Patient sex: M
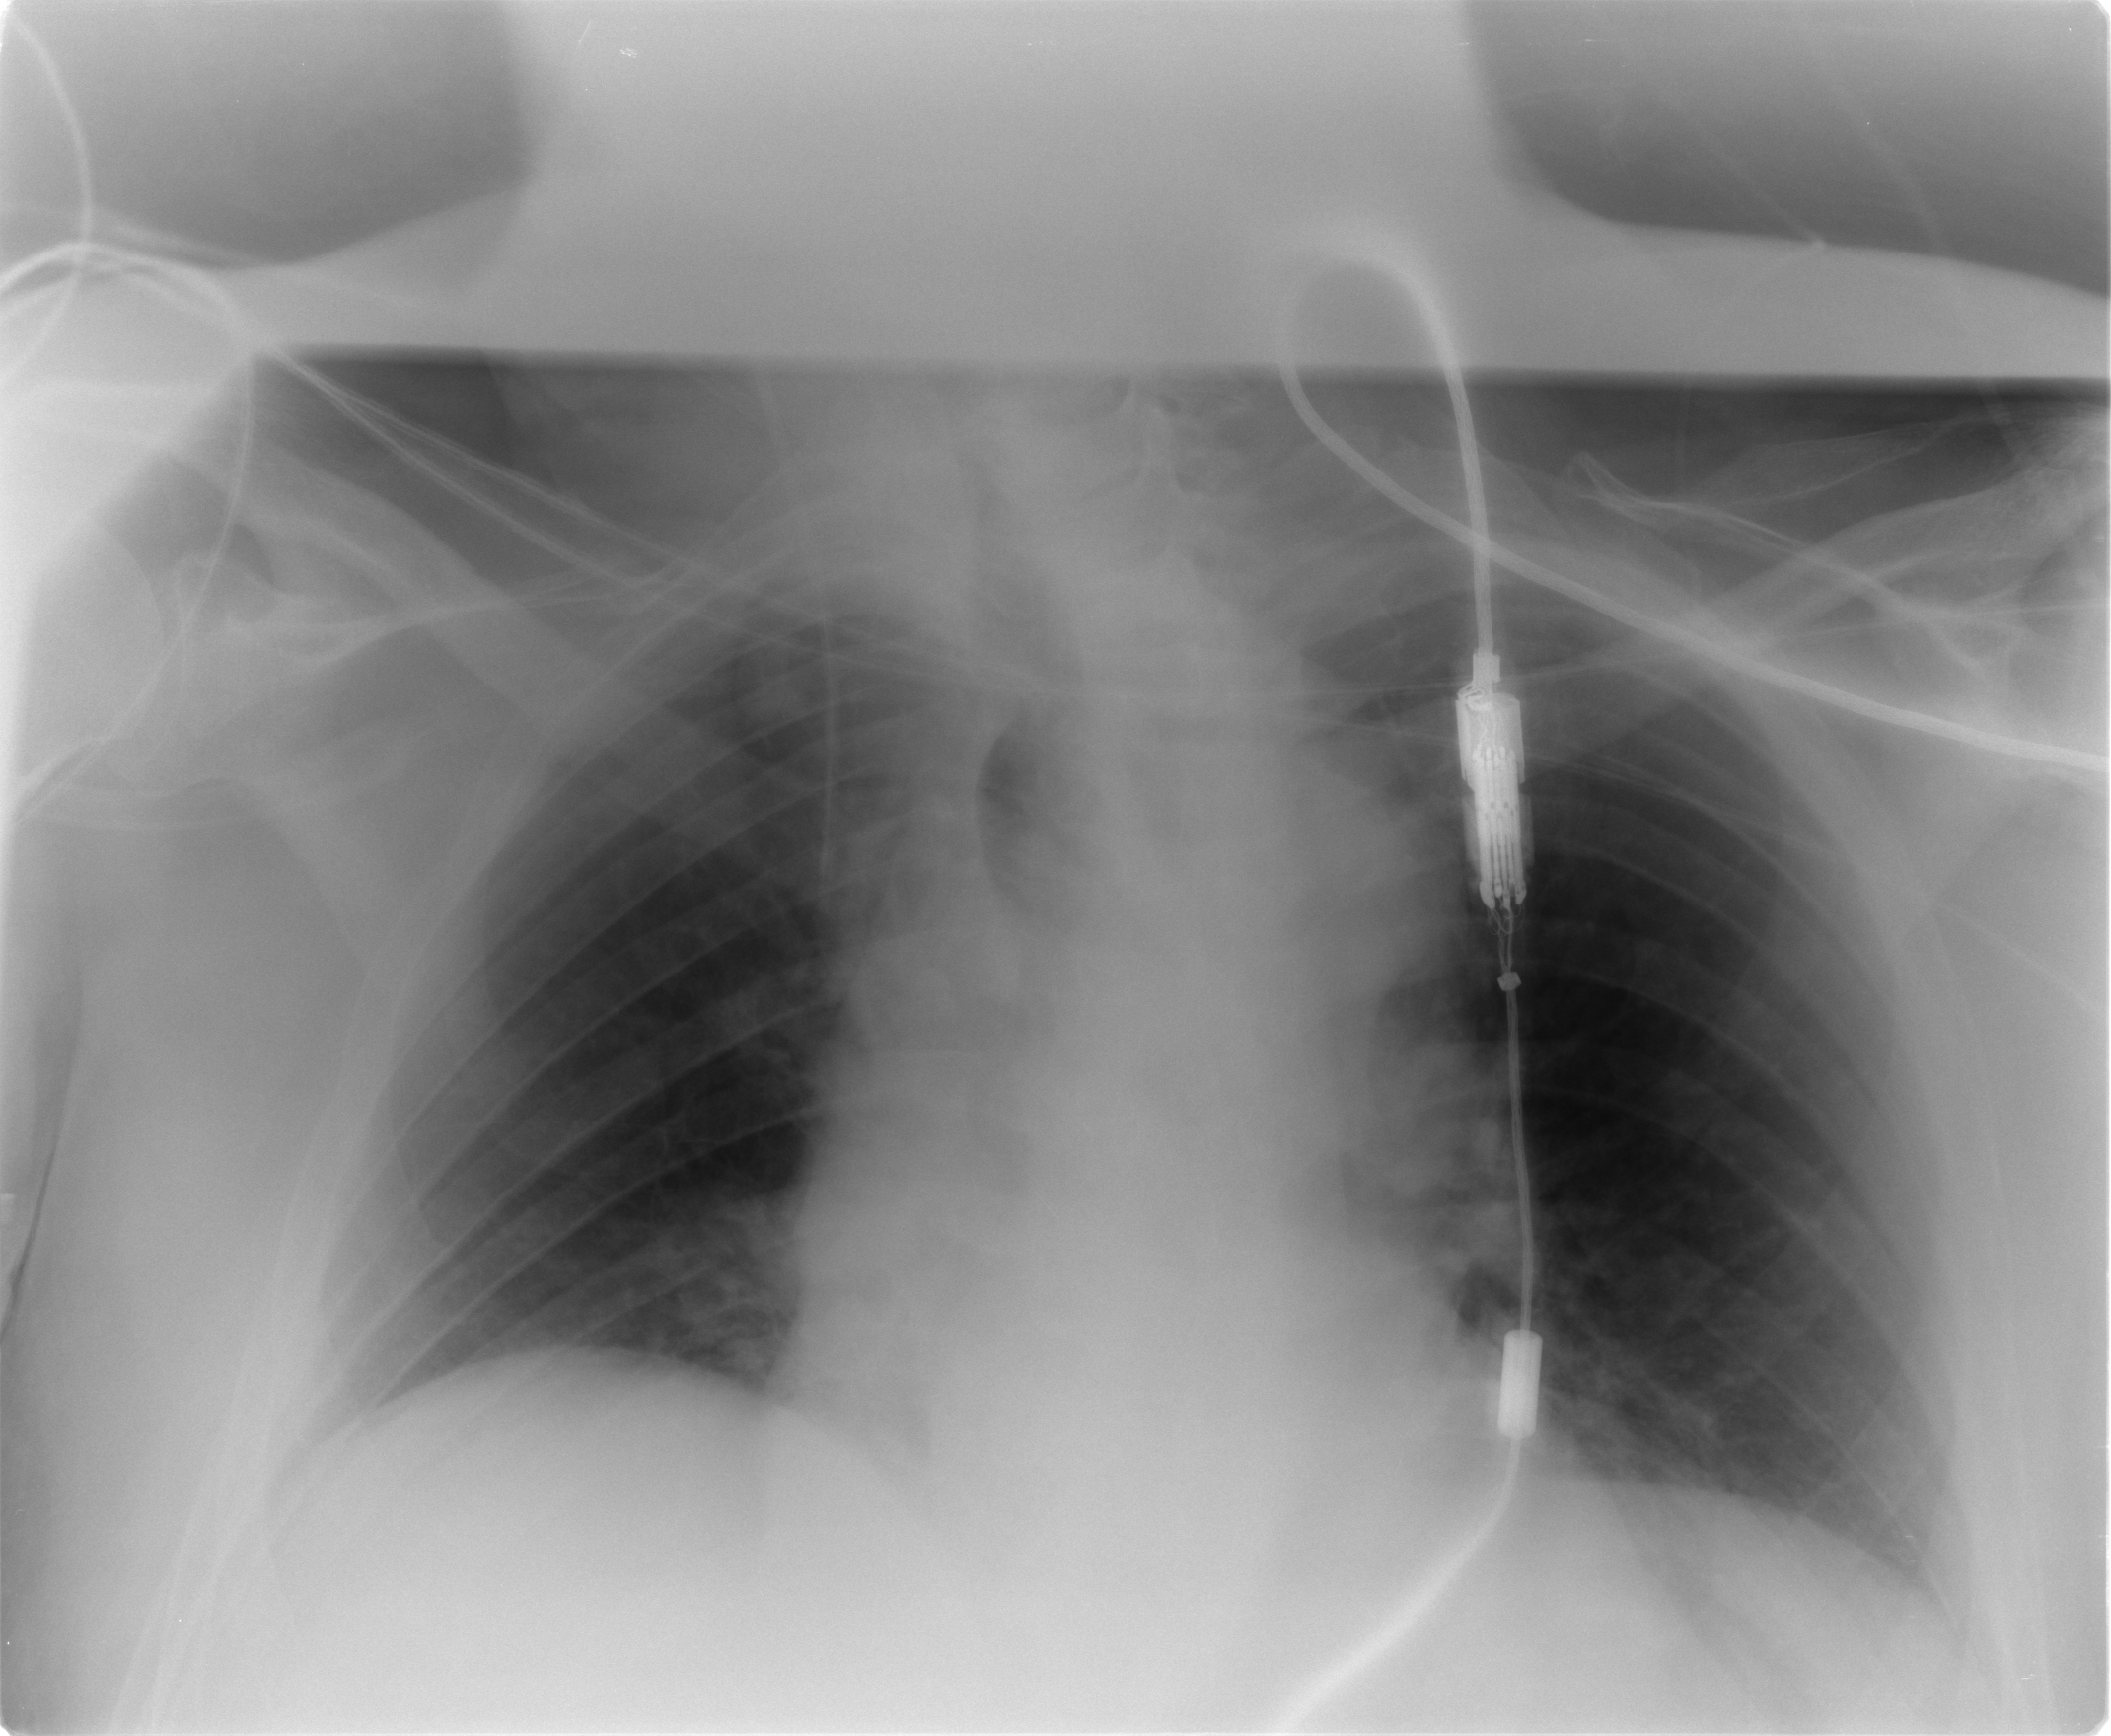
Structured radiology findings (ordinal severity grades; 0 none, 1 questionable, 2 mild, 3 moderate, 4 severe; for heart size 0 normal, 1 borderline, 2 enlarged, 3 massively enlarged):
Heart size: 0
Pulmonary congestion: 1
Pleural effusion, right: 0
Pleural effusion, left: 0
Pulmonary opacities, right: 0
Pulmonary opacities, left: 0
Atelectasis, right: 2
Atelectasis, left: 2